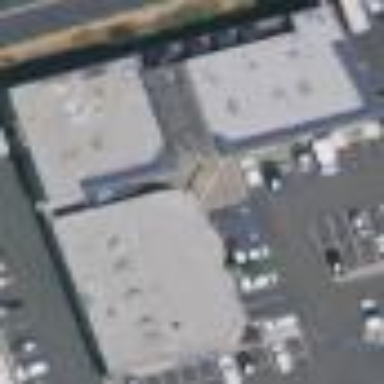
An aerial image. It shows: Commercial building.